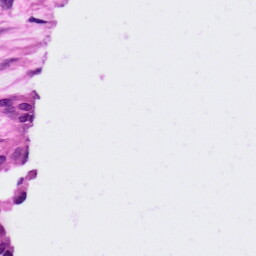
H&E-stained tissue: Ovarian